Question: Current weather?
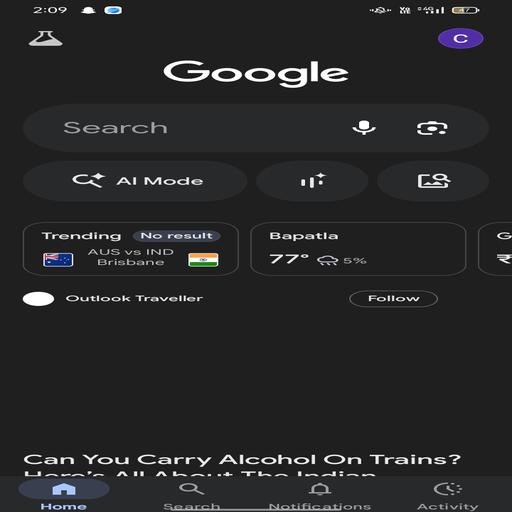
Answer: 77 degrees